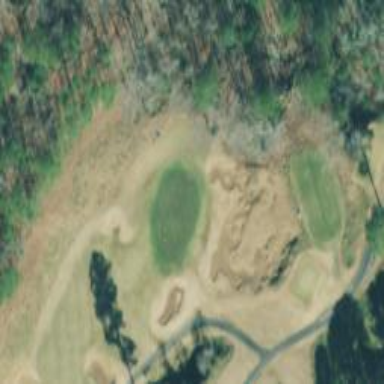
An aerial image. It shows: View of golf hole.